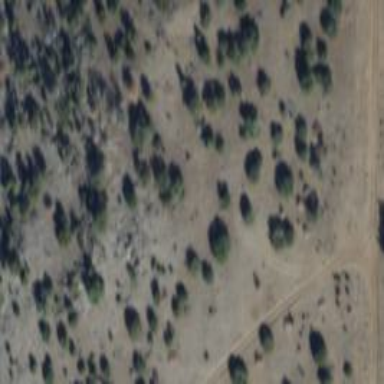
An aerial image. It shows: Area covered in scrub vegetation.